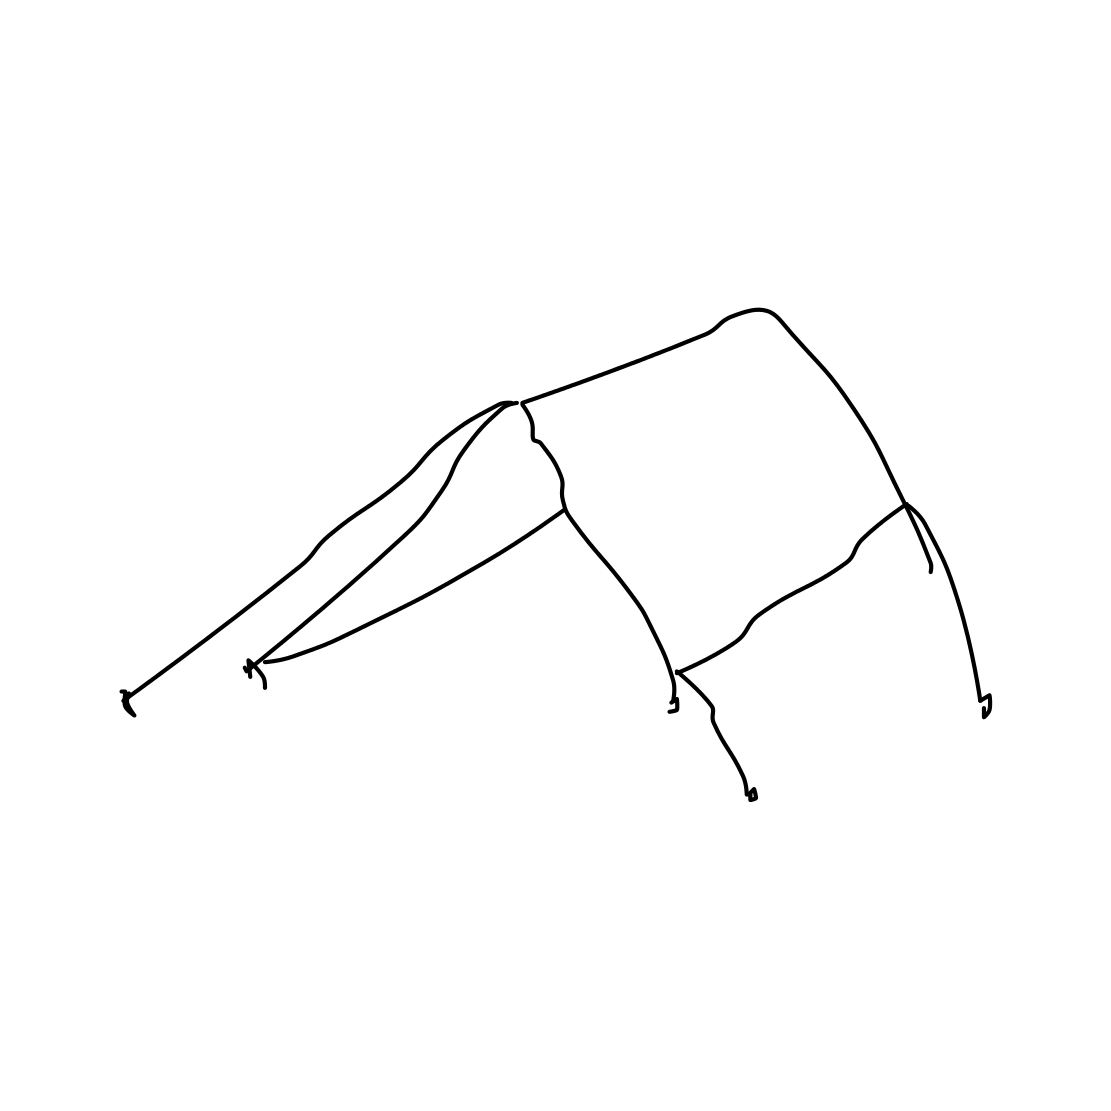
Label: tent